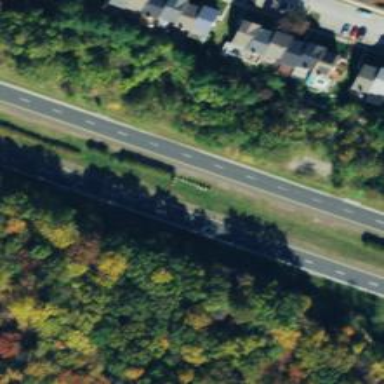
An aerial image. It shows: Expressway with asphalt surface classified as trunk highway.